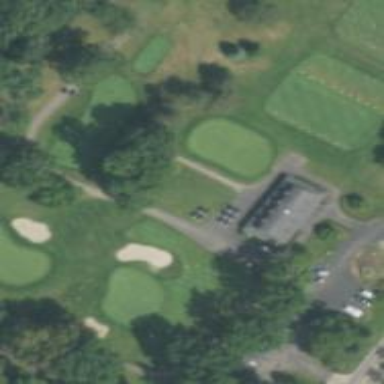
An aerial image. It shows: Golf tee.